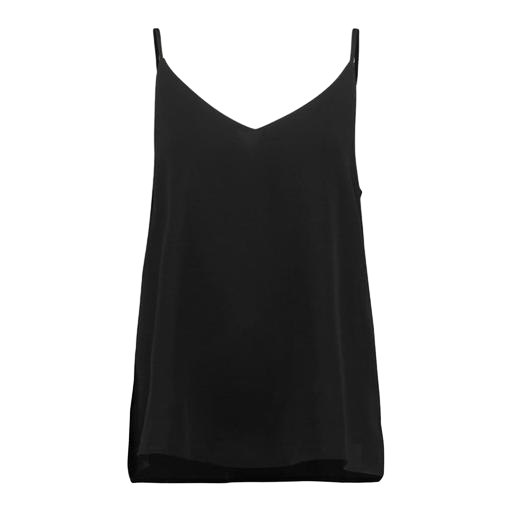
black v-neck clean cami, black v-neck cami, black twofer trapeze cami, white background